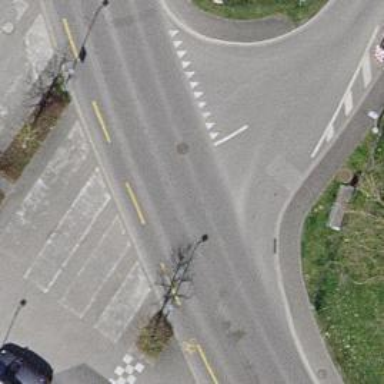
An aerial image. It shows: Secondary road serving bus traffic.